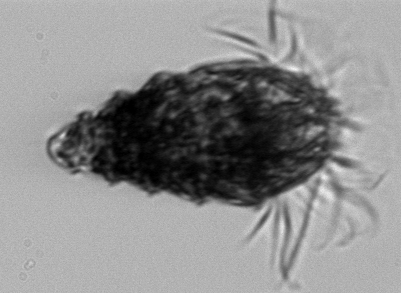
Label: Laboea_strobila